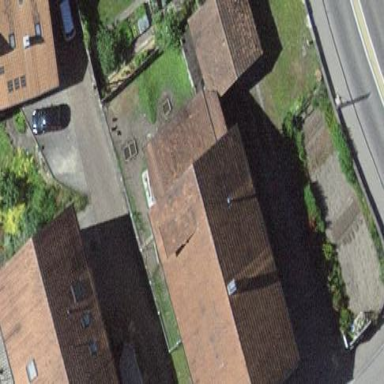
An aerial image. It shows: Detached building.